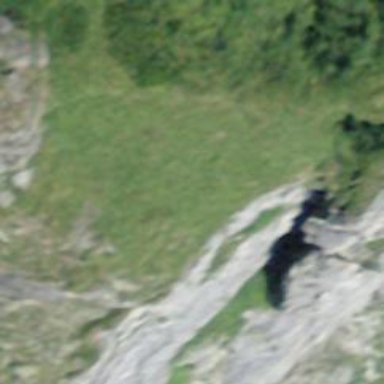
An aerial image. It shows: Cliff in nature.